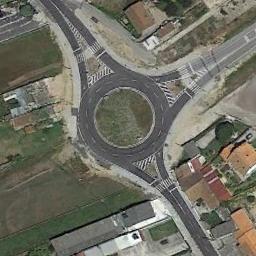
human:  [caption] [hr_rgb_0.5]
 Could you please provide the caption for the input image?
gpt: Several buildings are next to the roundabout .

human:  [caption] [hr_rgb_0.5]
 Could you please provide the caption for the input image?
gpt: There are buildings and a large area of ​​farmland around the crossroads .

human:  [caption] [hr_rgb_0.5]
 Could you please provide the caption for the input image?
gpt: The roundabout with three exits and entrances is between the residential area and the lawn .

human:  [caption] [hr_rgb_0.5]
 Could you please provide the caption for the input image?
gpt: The roundabout is on the grass next to buildings .

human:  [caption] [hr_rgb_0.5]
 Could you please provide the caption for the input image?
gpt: There are some buildings and green lawns beside the roundabout .